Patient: sex M, age 43
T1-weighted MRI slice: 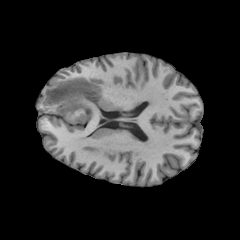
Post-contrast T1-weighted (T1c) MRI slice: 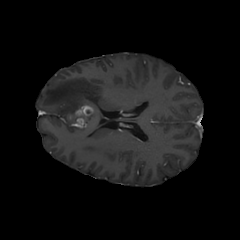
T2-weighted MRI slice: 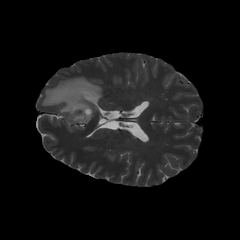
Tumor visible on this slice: yes
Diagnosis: Glioblastoma, IDH-wildtype
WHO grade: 4